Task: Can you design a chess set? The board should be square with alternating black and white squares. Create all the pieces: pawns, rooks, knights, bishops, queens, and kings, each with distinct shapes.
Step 2406:
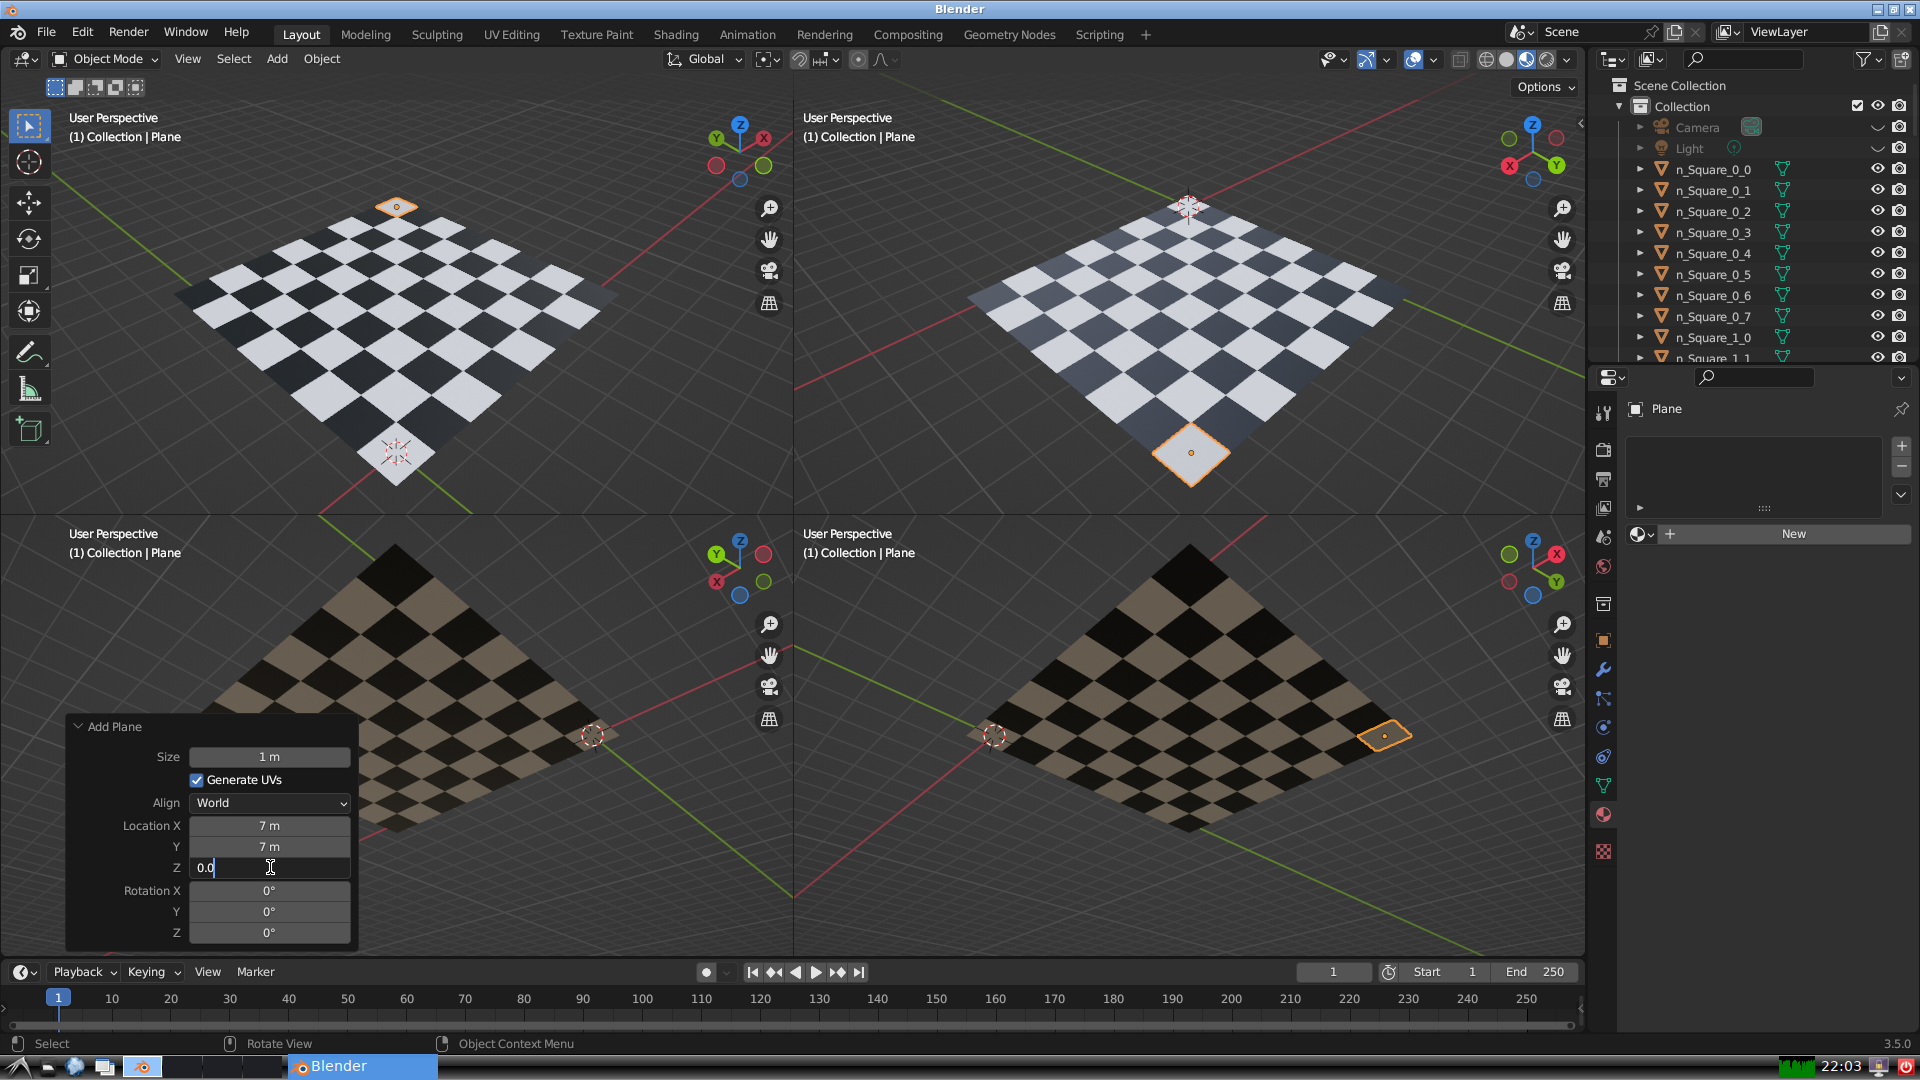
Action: {"key_press": ['Return']}